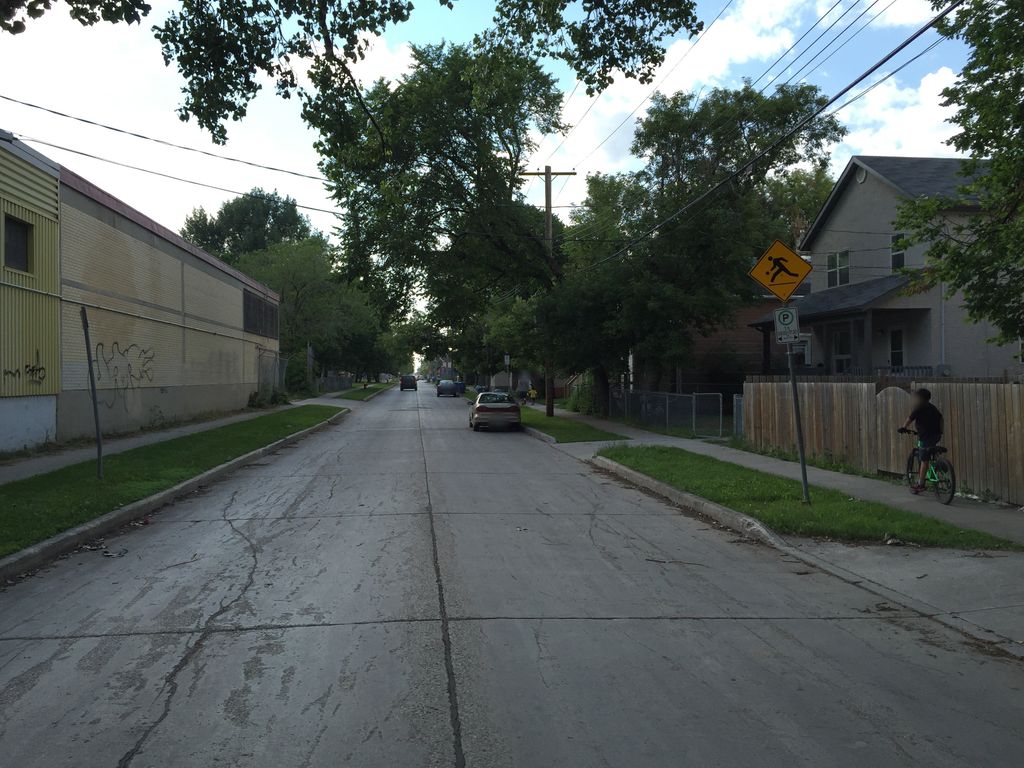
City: winnipeg